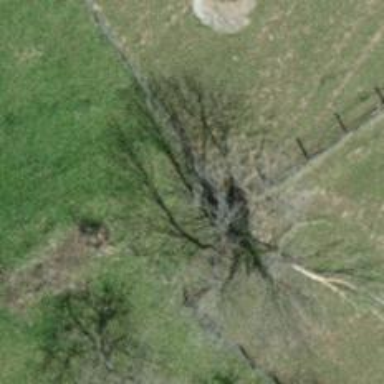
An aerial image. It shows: Fence is in the image.